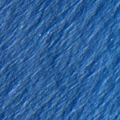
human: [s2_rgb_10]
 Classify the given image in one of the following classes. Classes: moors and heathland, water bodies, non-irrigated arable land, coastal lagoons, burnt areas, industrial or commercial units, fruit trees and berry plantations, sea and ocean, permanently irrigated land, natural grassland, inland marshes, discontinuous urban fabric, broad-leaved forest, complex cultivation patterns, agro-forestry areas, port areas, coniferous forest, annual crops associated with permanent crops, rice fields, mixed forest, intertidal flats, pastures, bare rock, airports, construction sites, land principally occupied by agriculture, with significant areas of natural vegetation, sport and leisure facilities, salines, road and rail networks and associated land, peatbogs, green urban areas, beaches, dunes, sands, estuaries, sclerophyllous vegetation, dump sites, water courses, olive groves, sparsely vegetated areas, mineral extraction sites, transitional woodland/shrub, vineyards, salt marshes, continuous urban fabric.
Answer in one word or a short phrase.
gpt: sea and ocean